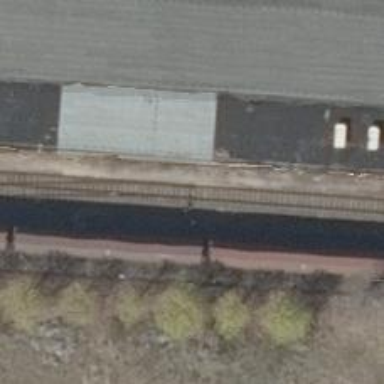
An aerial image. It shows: Railway switch.